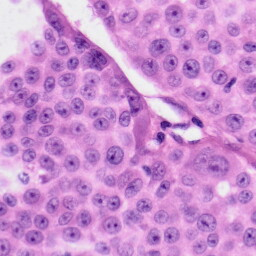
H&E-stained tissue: Skin